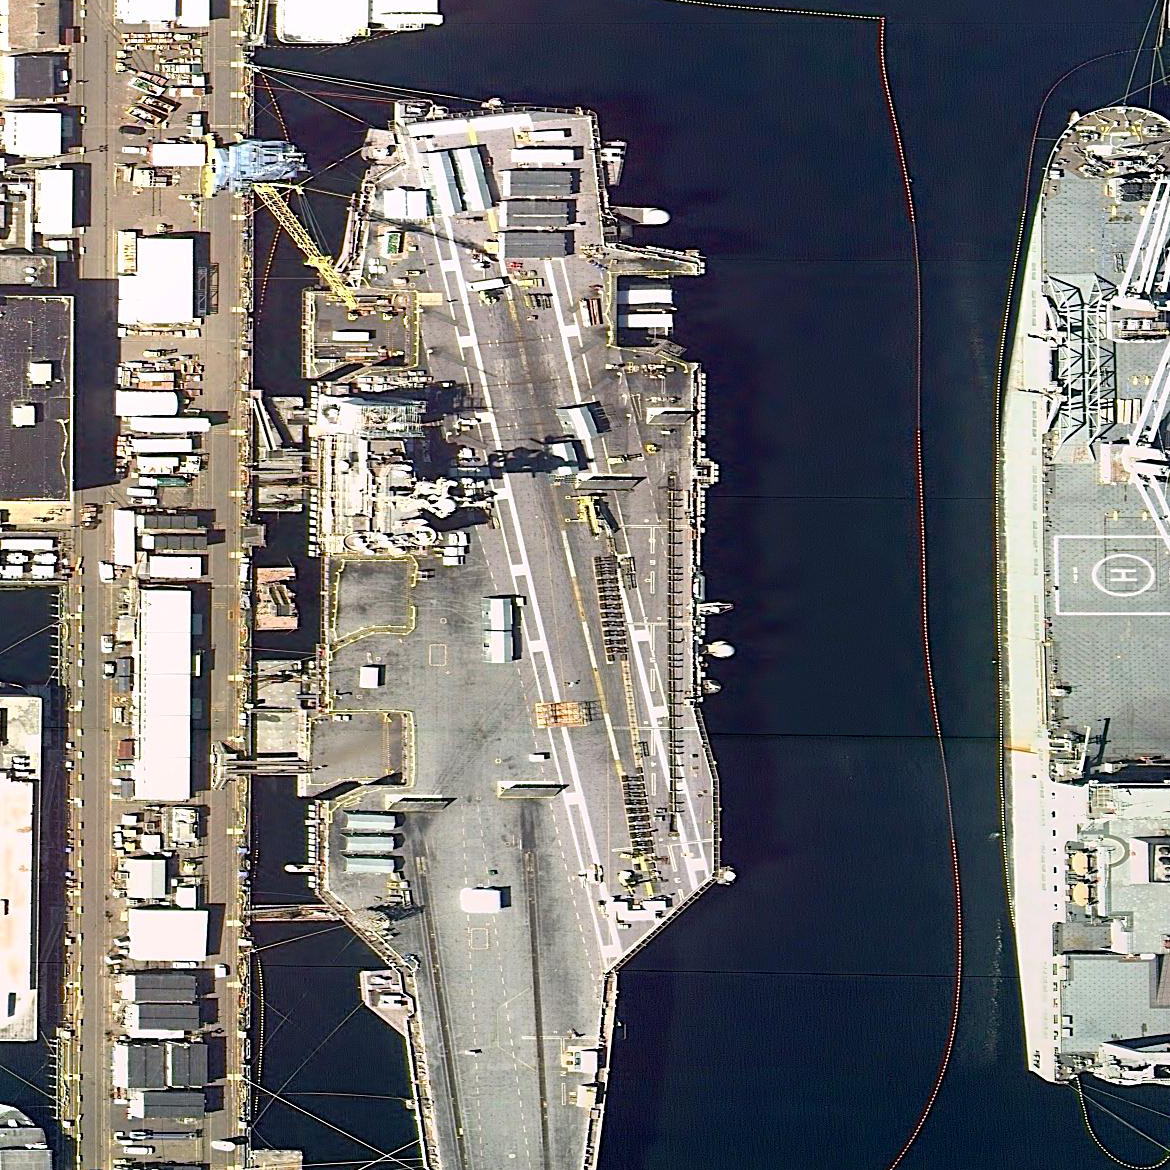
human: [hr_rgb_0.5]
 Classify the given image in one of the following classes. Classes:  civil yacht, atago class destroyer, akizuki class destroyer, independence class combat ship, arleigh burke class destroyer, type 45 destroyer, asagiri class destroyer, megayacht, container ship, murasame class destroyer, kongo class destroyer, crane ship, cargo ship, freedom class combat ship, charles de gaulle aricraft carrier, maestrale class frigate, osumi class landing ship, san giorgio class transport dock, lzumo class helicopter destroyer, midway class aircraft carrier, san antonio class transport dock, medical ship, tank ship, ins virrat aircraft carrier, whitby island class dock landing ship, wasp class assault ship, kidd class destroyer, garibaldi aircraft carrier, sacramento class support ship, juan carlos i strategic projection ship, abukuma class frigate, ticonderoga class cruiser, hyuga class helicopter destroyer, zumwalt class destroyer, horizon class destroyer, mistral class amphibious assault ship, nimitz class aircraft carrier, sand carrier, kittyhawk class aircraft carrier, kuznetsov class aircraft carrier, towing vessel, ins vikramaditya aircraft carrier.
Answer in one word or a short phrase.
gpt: Nimitz class aircraft carrier